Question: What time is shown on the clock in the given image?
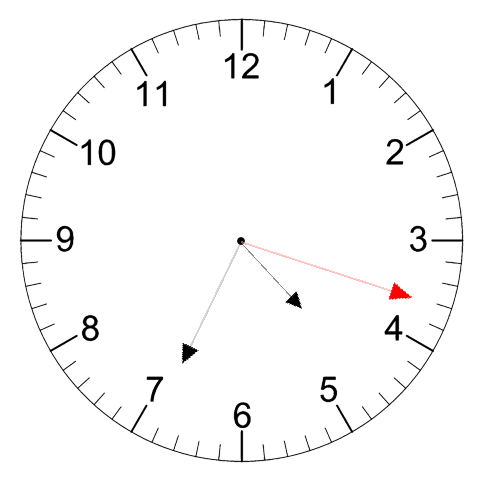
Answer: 04:34:18